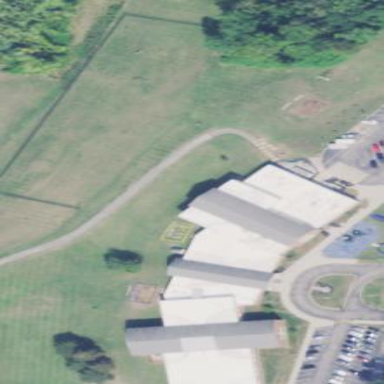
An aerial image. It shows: School building.